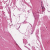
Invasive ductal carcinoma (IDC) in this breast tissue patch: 0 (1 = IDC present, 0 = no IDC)